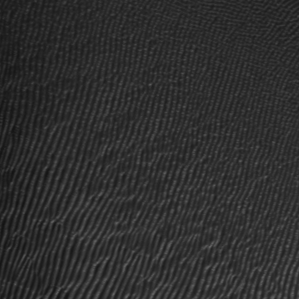
Label: frost